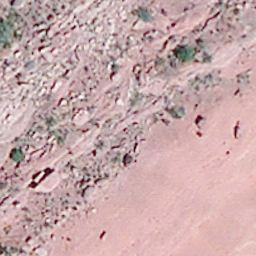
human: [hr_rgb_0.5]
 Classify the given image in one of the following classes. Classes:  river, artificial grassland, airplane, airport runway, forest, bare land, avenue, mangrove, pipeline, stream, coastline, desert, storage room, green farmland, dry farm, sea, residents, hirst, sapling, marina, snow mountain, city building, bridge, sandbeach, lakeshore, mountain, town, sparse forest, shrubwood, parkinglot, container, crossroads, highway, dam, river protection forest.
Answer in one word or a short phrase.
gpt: bare land